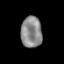
Tissue: prostate
Cell type: T cells
Senescence score: 0.3582
Nuclear area (px): 647
Mean DAPI intensity: 137.368